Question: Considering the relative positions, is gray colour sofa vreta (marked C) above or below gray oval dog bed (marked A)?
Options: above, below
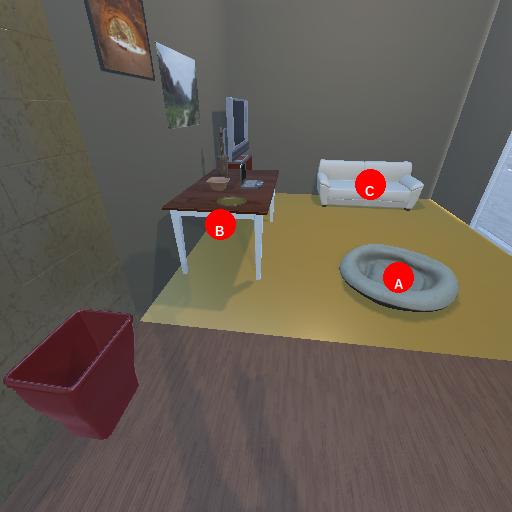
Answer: above